Question: I am using this template for my little project and I have been stuck on this part for a while, the elements of the table are overlapping when there are too many words inside the td.
link to the specific page: <URL>
also if you will resize your browser you will notice the overlapping even if there are not that many words inside the description td.
For now i just tried using max-width to set the width but it still not a favorable result since there is still overlapping present.
is there anyway for me to get around this problem or solve it?
Also this is a responsive template.
the content of my description is like this:
Tired of all those bones while eating? then try our boneless chicken breast you can swallow it whole and no bones to worry about.

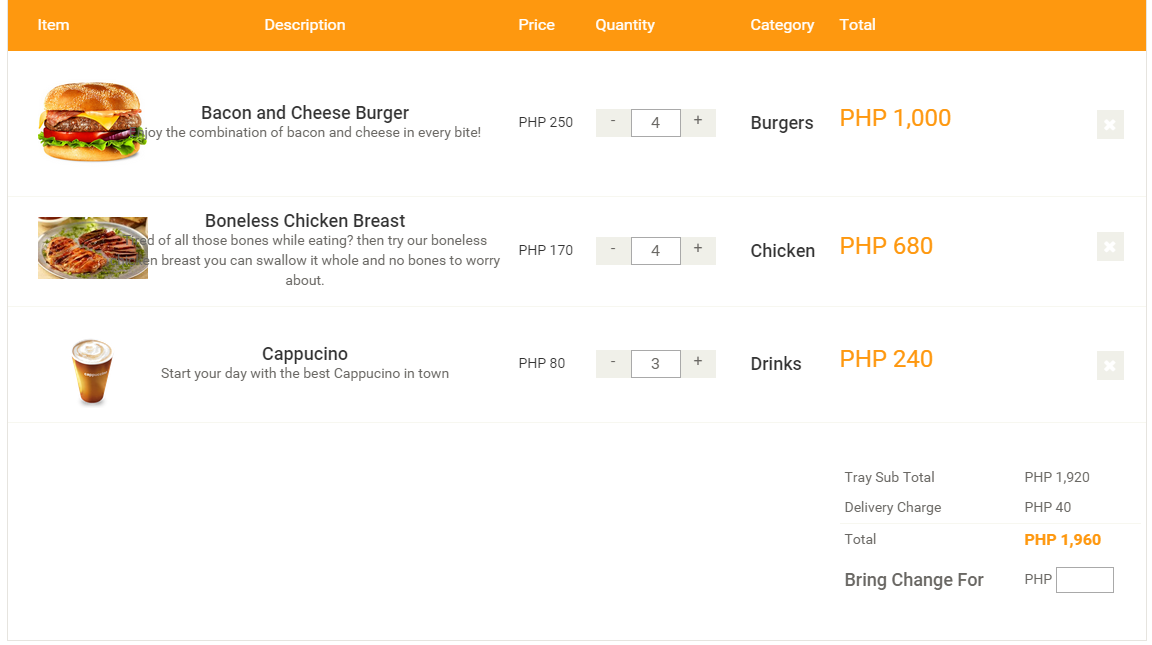
Answer: You need to set a width to '.cart_info table tr td'. For example:
'''
.cart_info table tr td{
width: 30%;
}
'''
or if you just want to target the '.cart_description'
'''
.cart_info table tr .cart_description{
width: 30%;
}
'''
I made up width: 30% just for testing purposes. You can specify whatever width that you want.